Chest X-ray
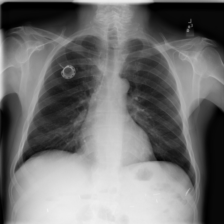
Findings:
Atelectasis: negative
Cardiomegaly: negative
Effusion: negative
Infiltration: negative
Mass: negative
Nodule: negative
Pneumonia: negative
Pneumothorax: negative
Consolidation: negative
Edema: negative
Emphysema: negative
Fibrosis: negative
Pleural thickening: negative
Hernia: negative